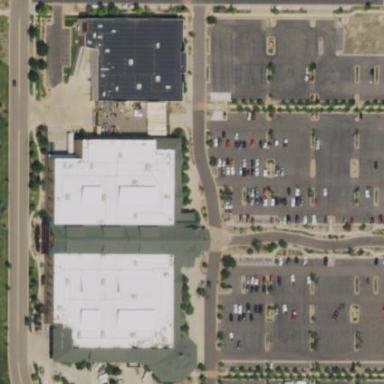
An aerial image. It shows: Outdoor retail shop.